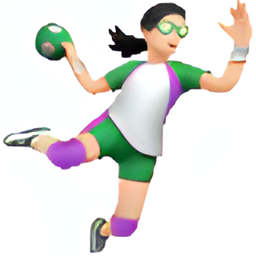
Name: woman playing handball type 1 2
Emoji: 🤾🏻‍♀️
Group: People & Body
Sub-group: person-sport